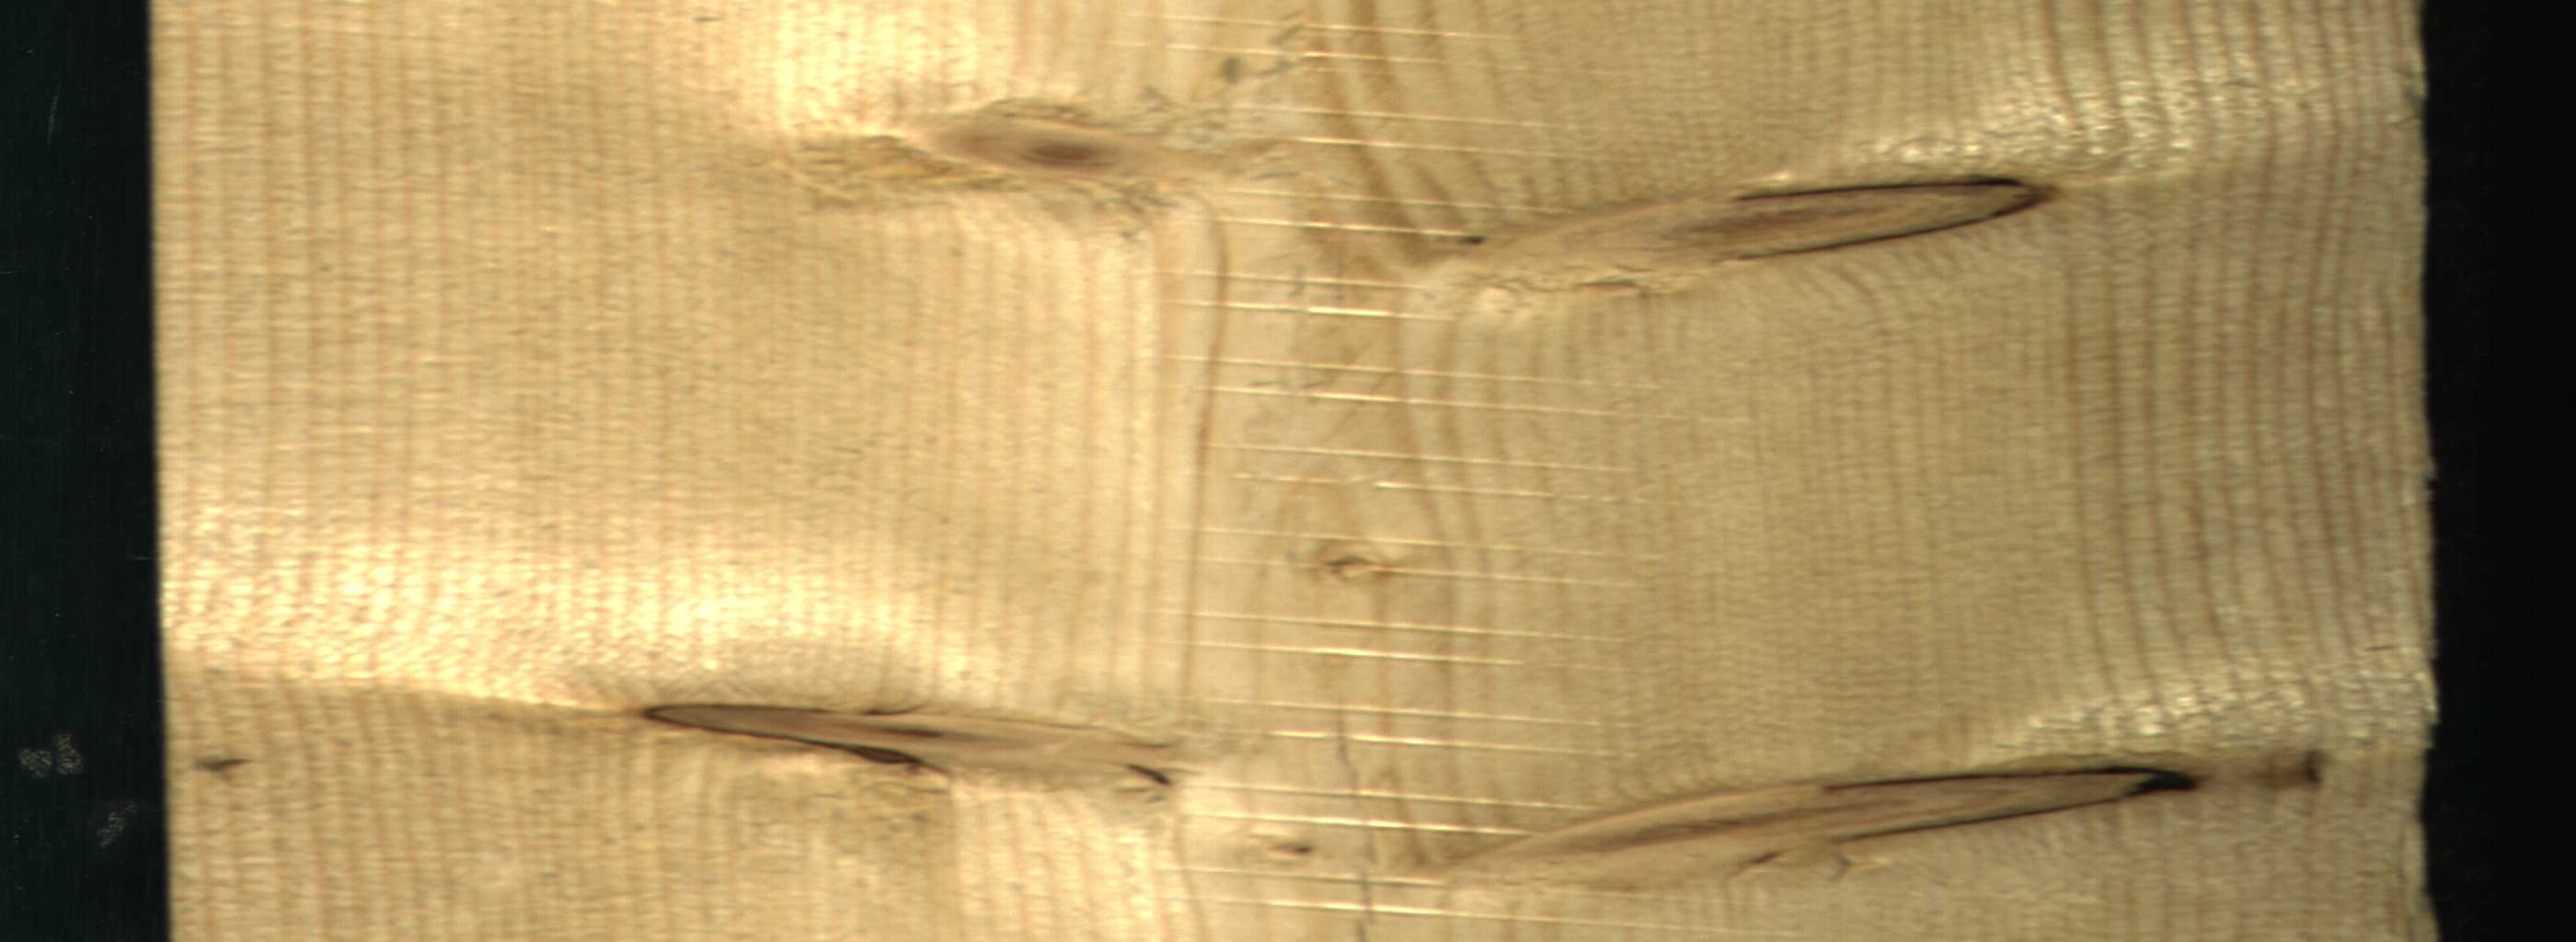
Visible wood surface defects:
Dead_Knot
Dead_Knot
Dead_Knot
Live_Knot
Live_Knot
Live_Knot
Live_Knot
Live_Knot
Live_Knot